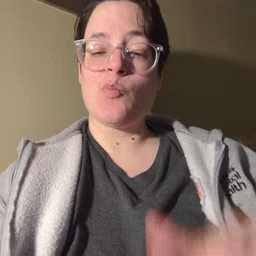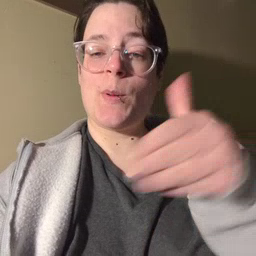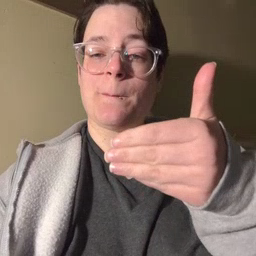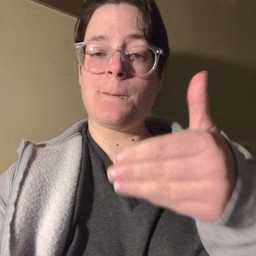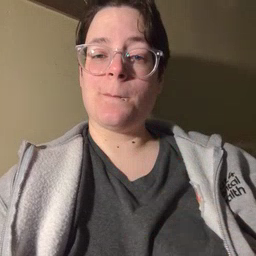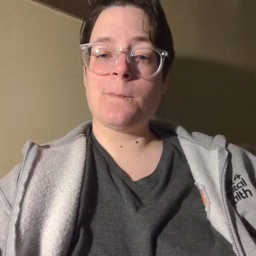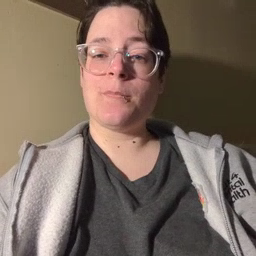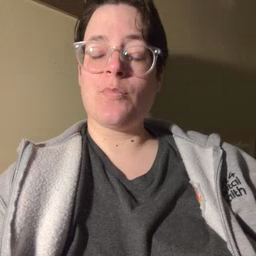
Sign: room